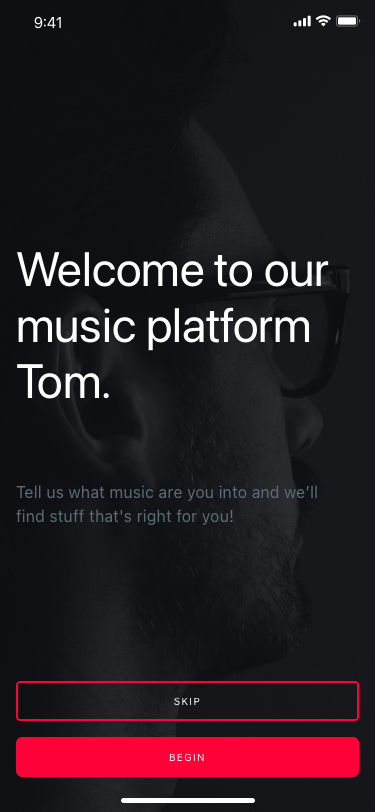
Text in this UI design:
Tell us what music are you into and we’ll find stuff that's right for you!
Welcome to our music platform Tom.